Question: That what I've managed to do so far

How can I target the entire navbar? I want everything to be blue.
P.S: Here is the CSS I added:
'''
.navbar-inner
{
background-color: #3177D4;
/* remove the gradient */
background-image: none;
/* set font color to white */
color: white;
}
/* menu items */
.navbar .nav > li > a {
background-color: #3177D4;
color: white;
}
.navbar .nav > li > a:focus,
.navbar .nav > li > a:hover {
background-color: #3177D4;
color: white;
}
.navbar .nav > .active > a,
.navbar .nav > .active > a:hover,
.navbar .nav > .active > a:focus {
background-color: #3177D4;
color: white;
}
.navbar .brand
{
background-color: #3177D4;
color: white;
}
.navbar .navbar-inner .container {
background-color: #3177D4;
background-image: none;
}
.navbar-inner {
background-color: #3177D4;
background-image: none;
}
div.navbar.navbar-inverse .navbar-fixed-top {
background-color: #3177D4;
background-image: none;
}
'''
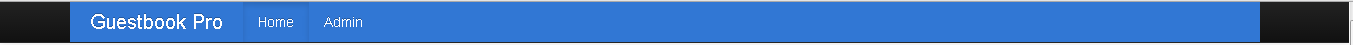
Answer: '''
.navbar
{
background-color: #3177D4;
/* remove the gradient */
background-image: none;
/* set font color to white */
color: white;
}
'''
You can use "inspect element" to see what element to target.